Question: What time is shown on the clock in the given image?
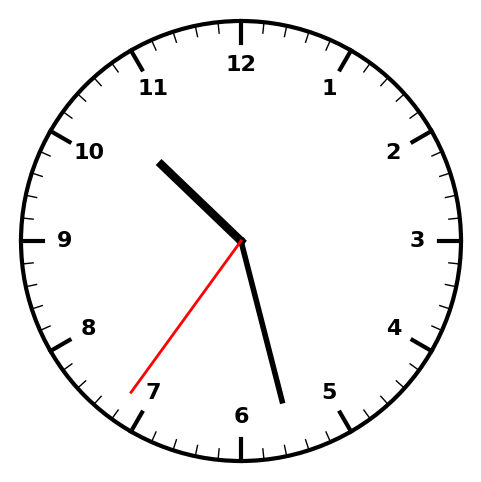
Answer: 10:27:36